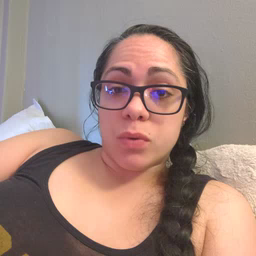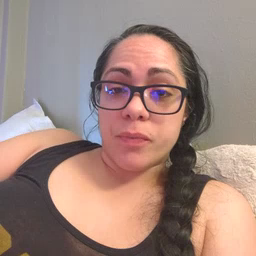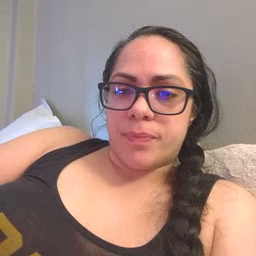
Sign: black